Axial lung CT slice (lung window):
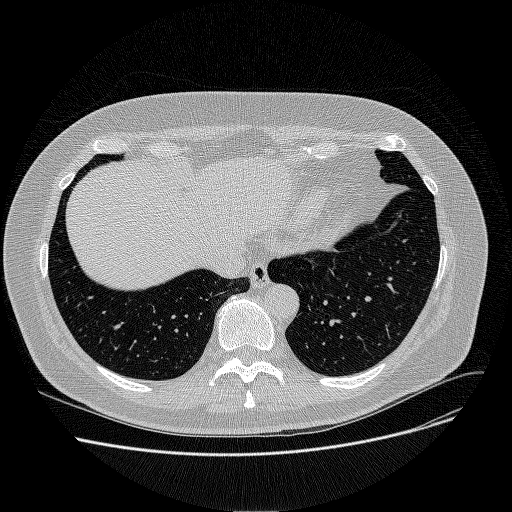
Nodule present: no